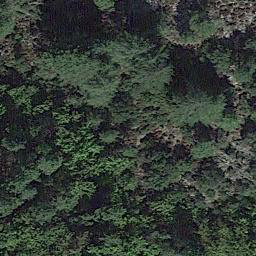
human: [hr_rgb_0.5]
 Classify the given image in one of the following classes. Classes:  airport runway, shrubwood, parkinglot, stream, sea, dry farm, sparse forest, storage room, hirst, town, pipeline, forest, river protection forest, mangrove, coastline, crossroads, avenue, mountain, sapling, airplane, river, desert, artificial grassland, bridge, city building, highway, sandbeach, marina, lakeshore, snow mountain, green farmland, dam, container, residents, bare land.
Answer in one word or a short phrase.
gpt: forest